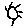
Label: sun